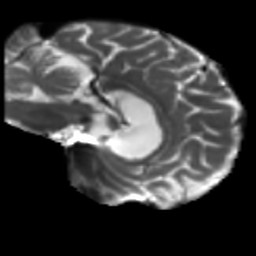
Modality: T2w
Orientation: sagittal
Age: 63
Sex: female
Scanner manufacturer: siemens
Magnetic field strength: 3 T
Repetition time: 5.47 s
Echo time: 0.0854 s